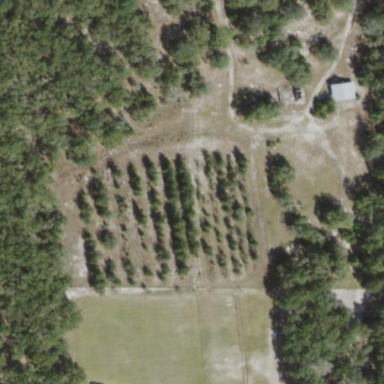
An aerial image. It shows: Plant nursery specializing in trees.